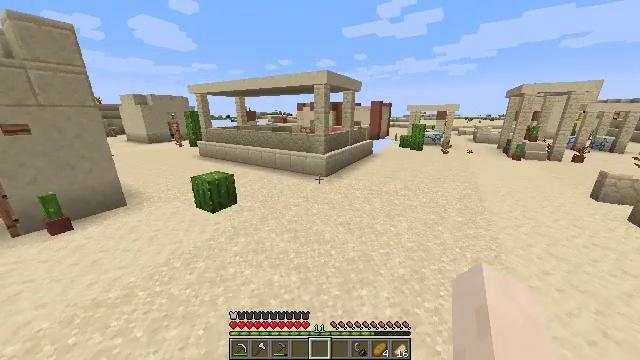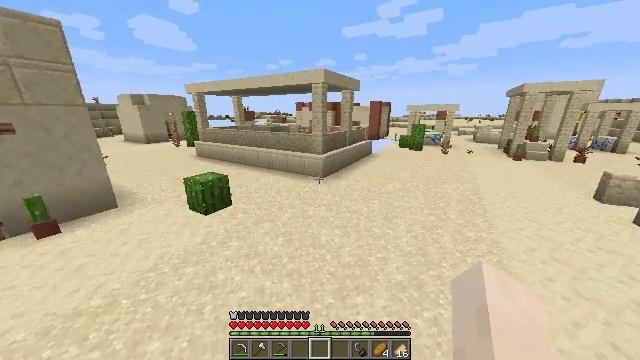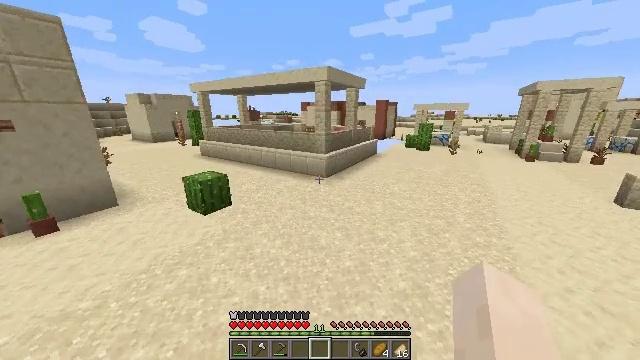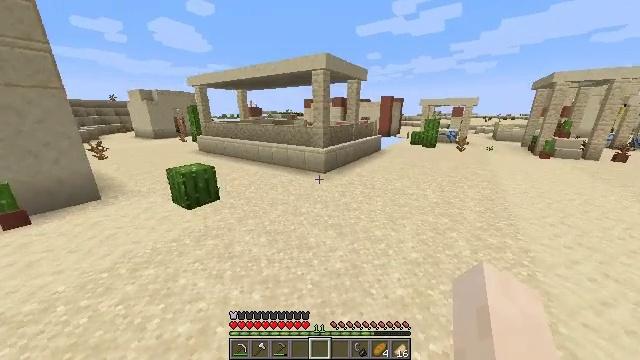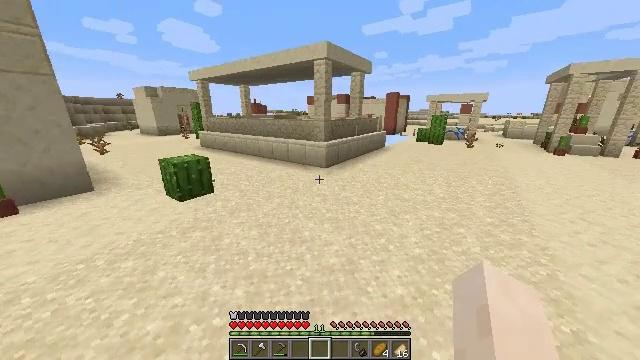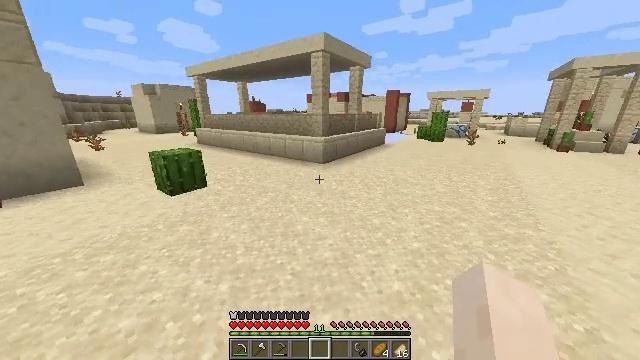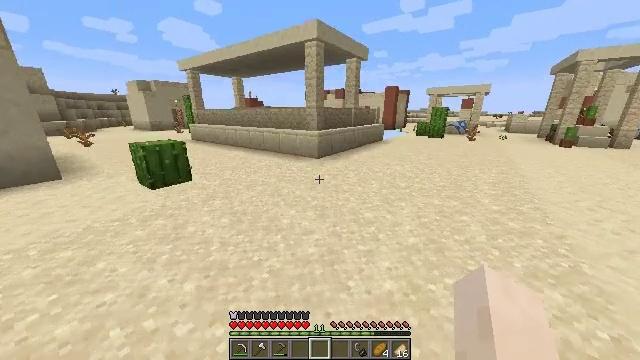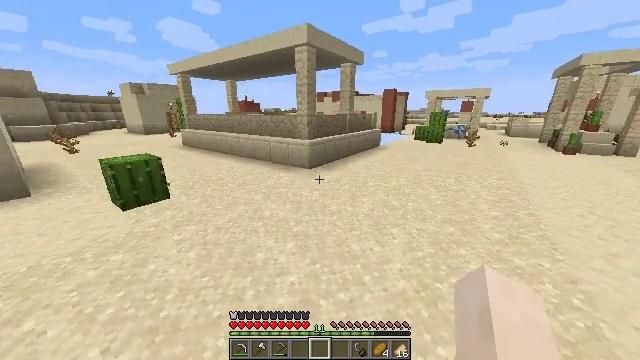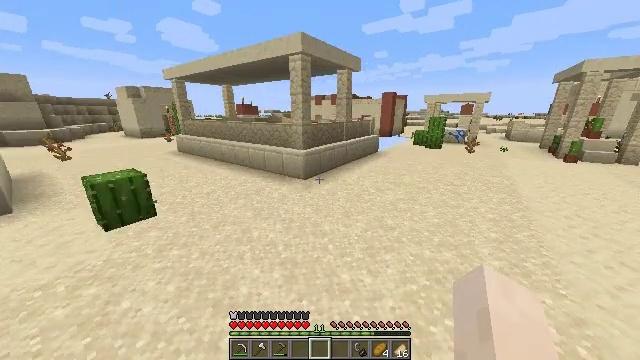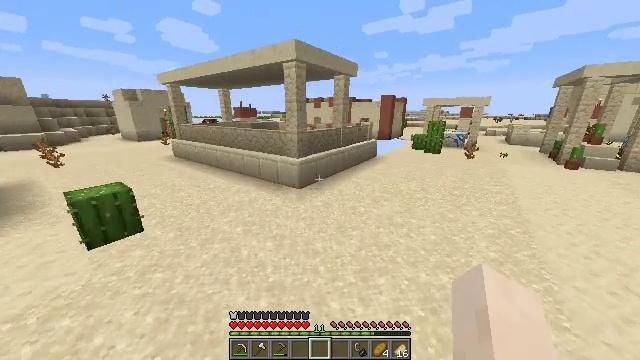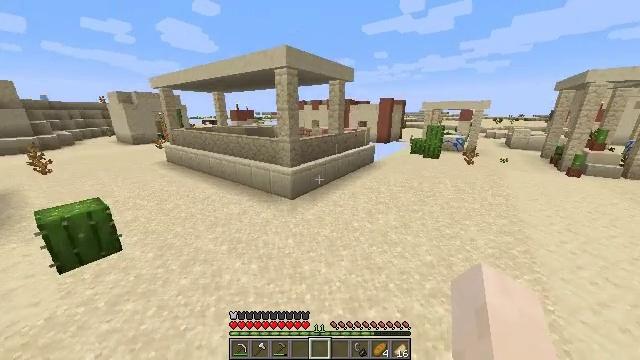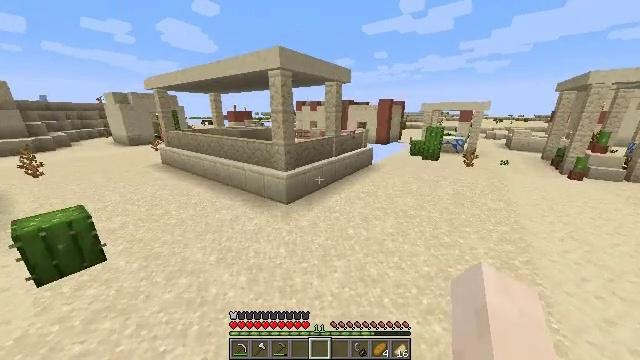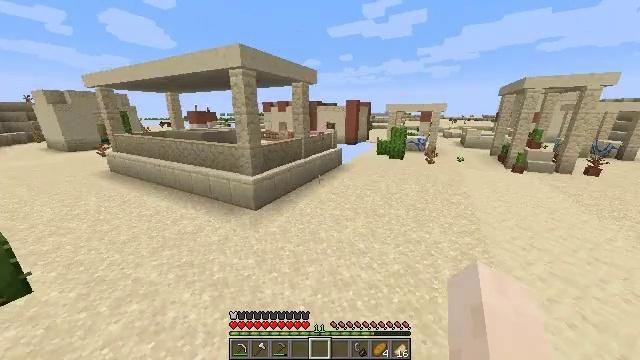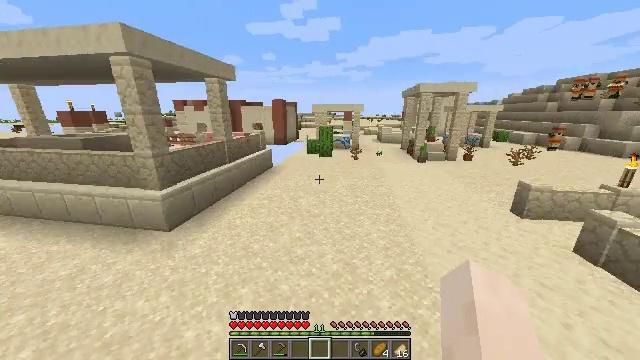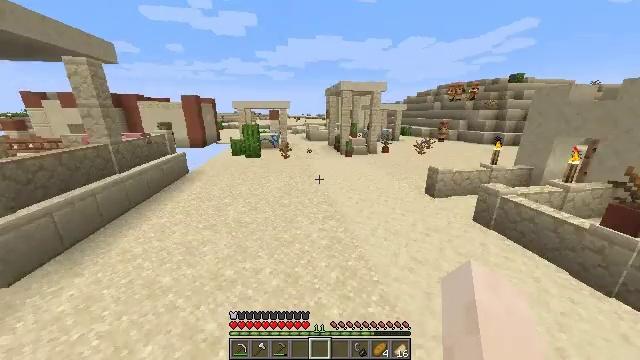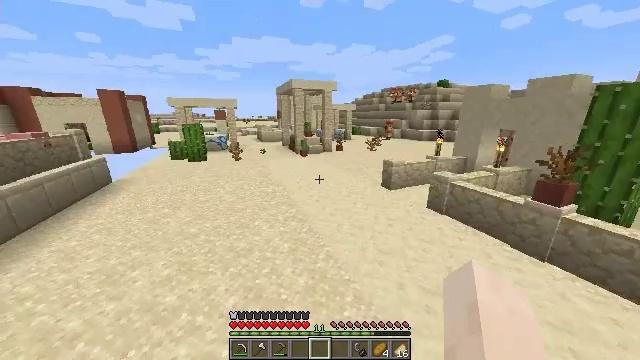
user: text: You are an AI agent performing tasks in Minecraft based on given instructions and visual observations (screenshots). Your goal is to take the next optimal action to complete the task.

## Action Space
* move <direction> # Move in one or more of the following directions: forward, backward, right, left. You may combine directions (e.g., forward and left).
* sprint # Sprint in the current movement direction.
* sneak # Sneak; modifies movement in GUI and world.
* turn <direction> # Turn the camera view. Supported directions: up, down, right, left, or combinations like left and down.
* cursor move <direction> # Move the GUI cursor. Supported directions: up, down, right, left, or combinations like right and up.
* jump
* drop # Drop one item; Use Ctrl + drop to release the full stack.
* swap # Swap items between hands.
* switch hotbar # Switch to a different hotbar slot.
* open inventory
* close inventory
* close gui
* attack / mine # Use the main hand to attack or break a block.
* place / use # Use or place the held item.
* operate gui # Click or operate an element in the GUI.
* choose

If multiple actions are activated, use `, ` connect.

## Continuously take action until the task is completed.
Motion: motion action
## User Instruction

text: Craft an apple.
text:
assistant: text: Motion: move forward and move right, sprint, jump
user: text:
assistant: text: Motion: move forward and move right, sprint, turn left, jump
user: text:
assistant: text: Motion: move forward and move right, sprint, turn left, jump
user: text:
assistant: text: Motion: move forward and move right, sprint, turn left, jump
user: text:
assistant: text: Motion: move forward and move right, sprint, jump
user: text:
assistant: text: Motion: move forward and move right, sprint, jump
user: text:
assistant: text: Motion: move forward and move right, sprint, jump
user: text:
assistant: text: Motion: move forward and move right, sprint, jump
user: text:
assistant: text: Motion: move forward and move right, sprint, jump
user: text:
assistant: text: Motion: move forward and move right, sprint, jump
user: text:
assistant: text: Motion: move forward and move right, sprint, jump
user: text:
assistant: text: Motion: move forward and move right, sprint, turn right, jump
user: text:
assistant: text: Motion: move forward, sprint, turn right, jump
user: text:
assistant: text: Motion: move forward, sprint, turn right, jump
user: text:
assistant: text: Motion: move forward and move left, sprint, turn right, jump
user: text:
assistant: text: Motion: move forward and move left, sprint, jump
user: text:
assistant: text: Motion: move forward and move left, sprint, jump
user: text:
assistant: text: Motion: move forward and move left, sprint, jump
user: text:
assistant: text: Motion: move forward and move left, sprint, jump
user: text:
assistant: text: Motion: move forward and move left, sprint, jump
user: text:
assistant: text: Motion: move forward and move left, sprint, jump
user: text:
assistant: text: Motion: move forward and move left, sprint, jump
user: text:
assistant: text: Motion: move forward and move left, sprint, jump
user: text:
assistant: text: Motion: move forward and move left, sprint, jump
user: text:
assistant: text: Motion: move forward and move left, sprint, jump
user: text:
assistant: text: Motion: move forward and move left, sprint, jump
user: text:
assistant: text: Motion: move forward and move left, sprint, jump
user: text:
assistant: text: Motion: move forward and move left, sprint, jump
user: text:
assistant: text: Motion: move forward and move left, sprint, jump
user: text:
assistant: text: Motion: move forward and move left, sprint, jump